Platform: macOS
Application: Arc Browser
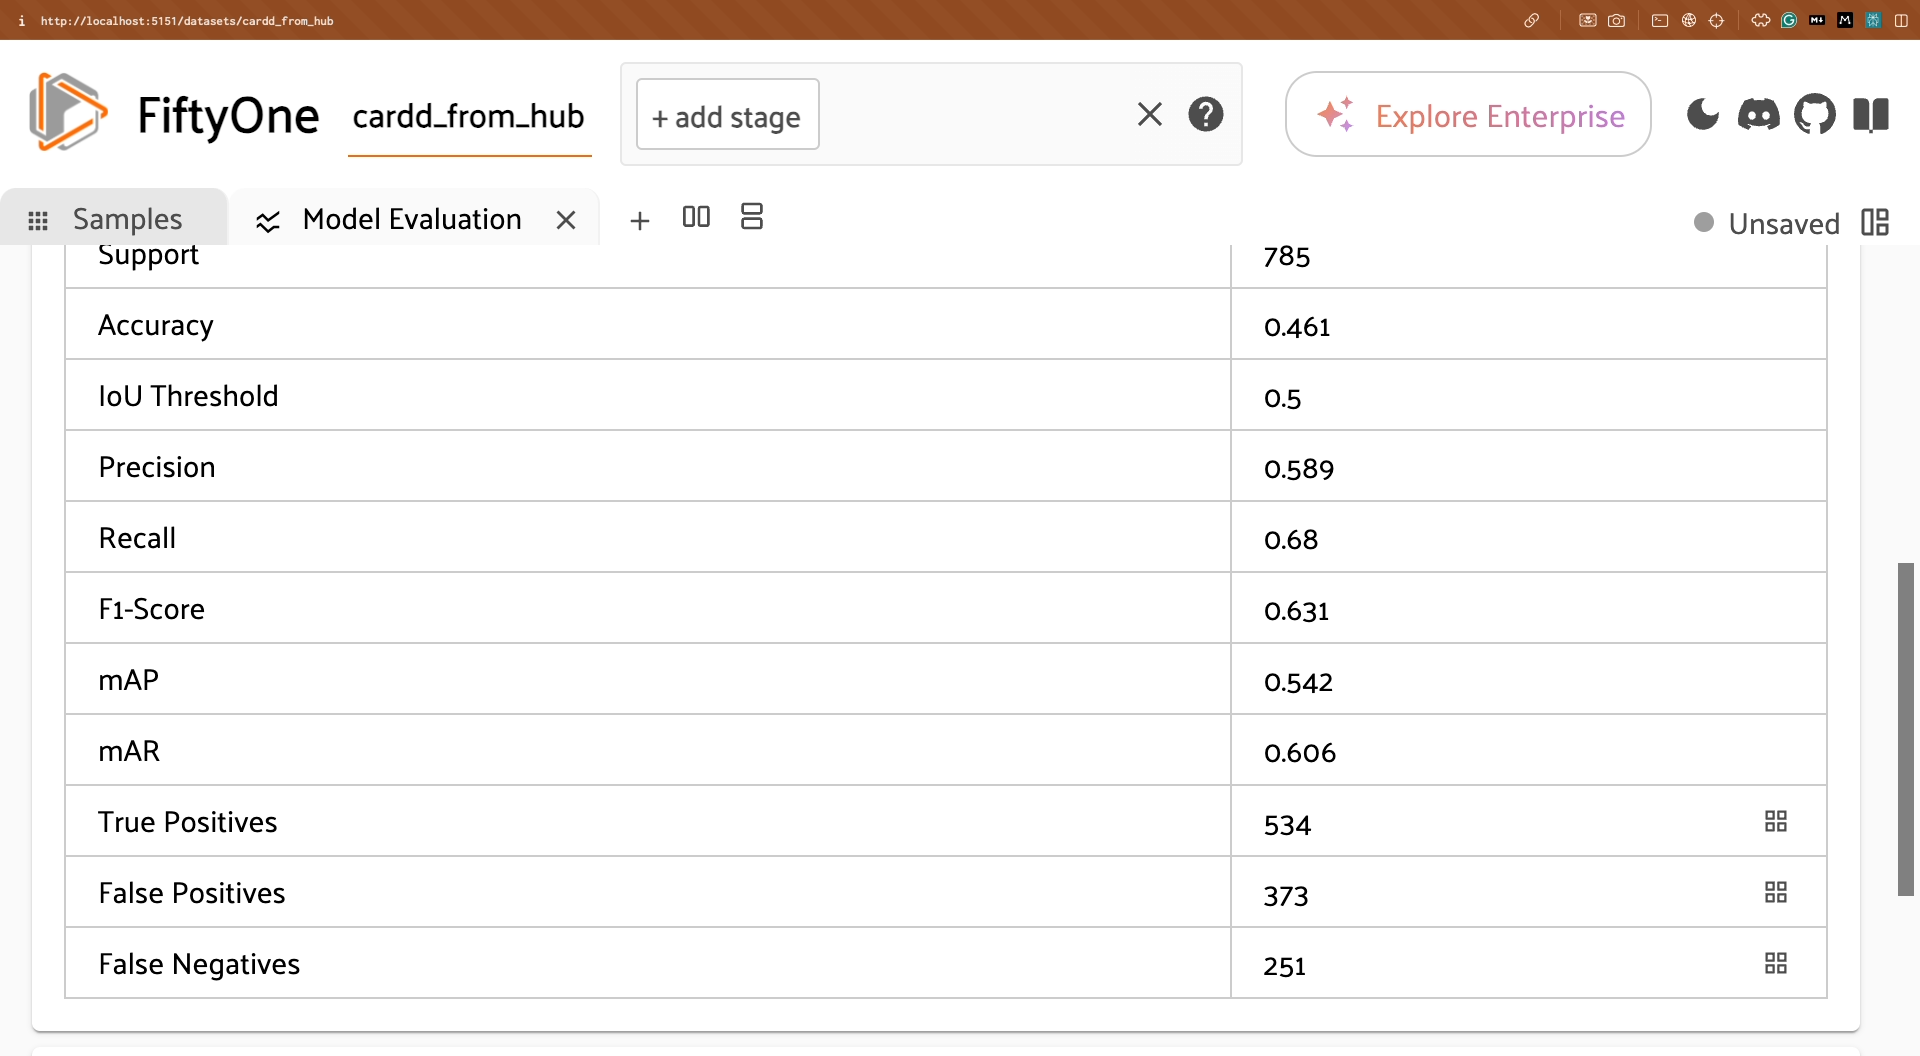
task_description: Load True Positives labels in the Samples panel
action_type: click
element_info: Icon
steps_since_start: 1